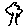
Label: tree